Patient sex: M
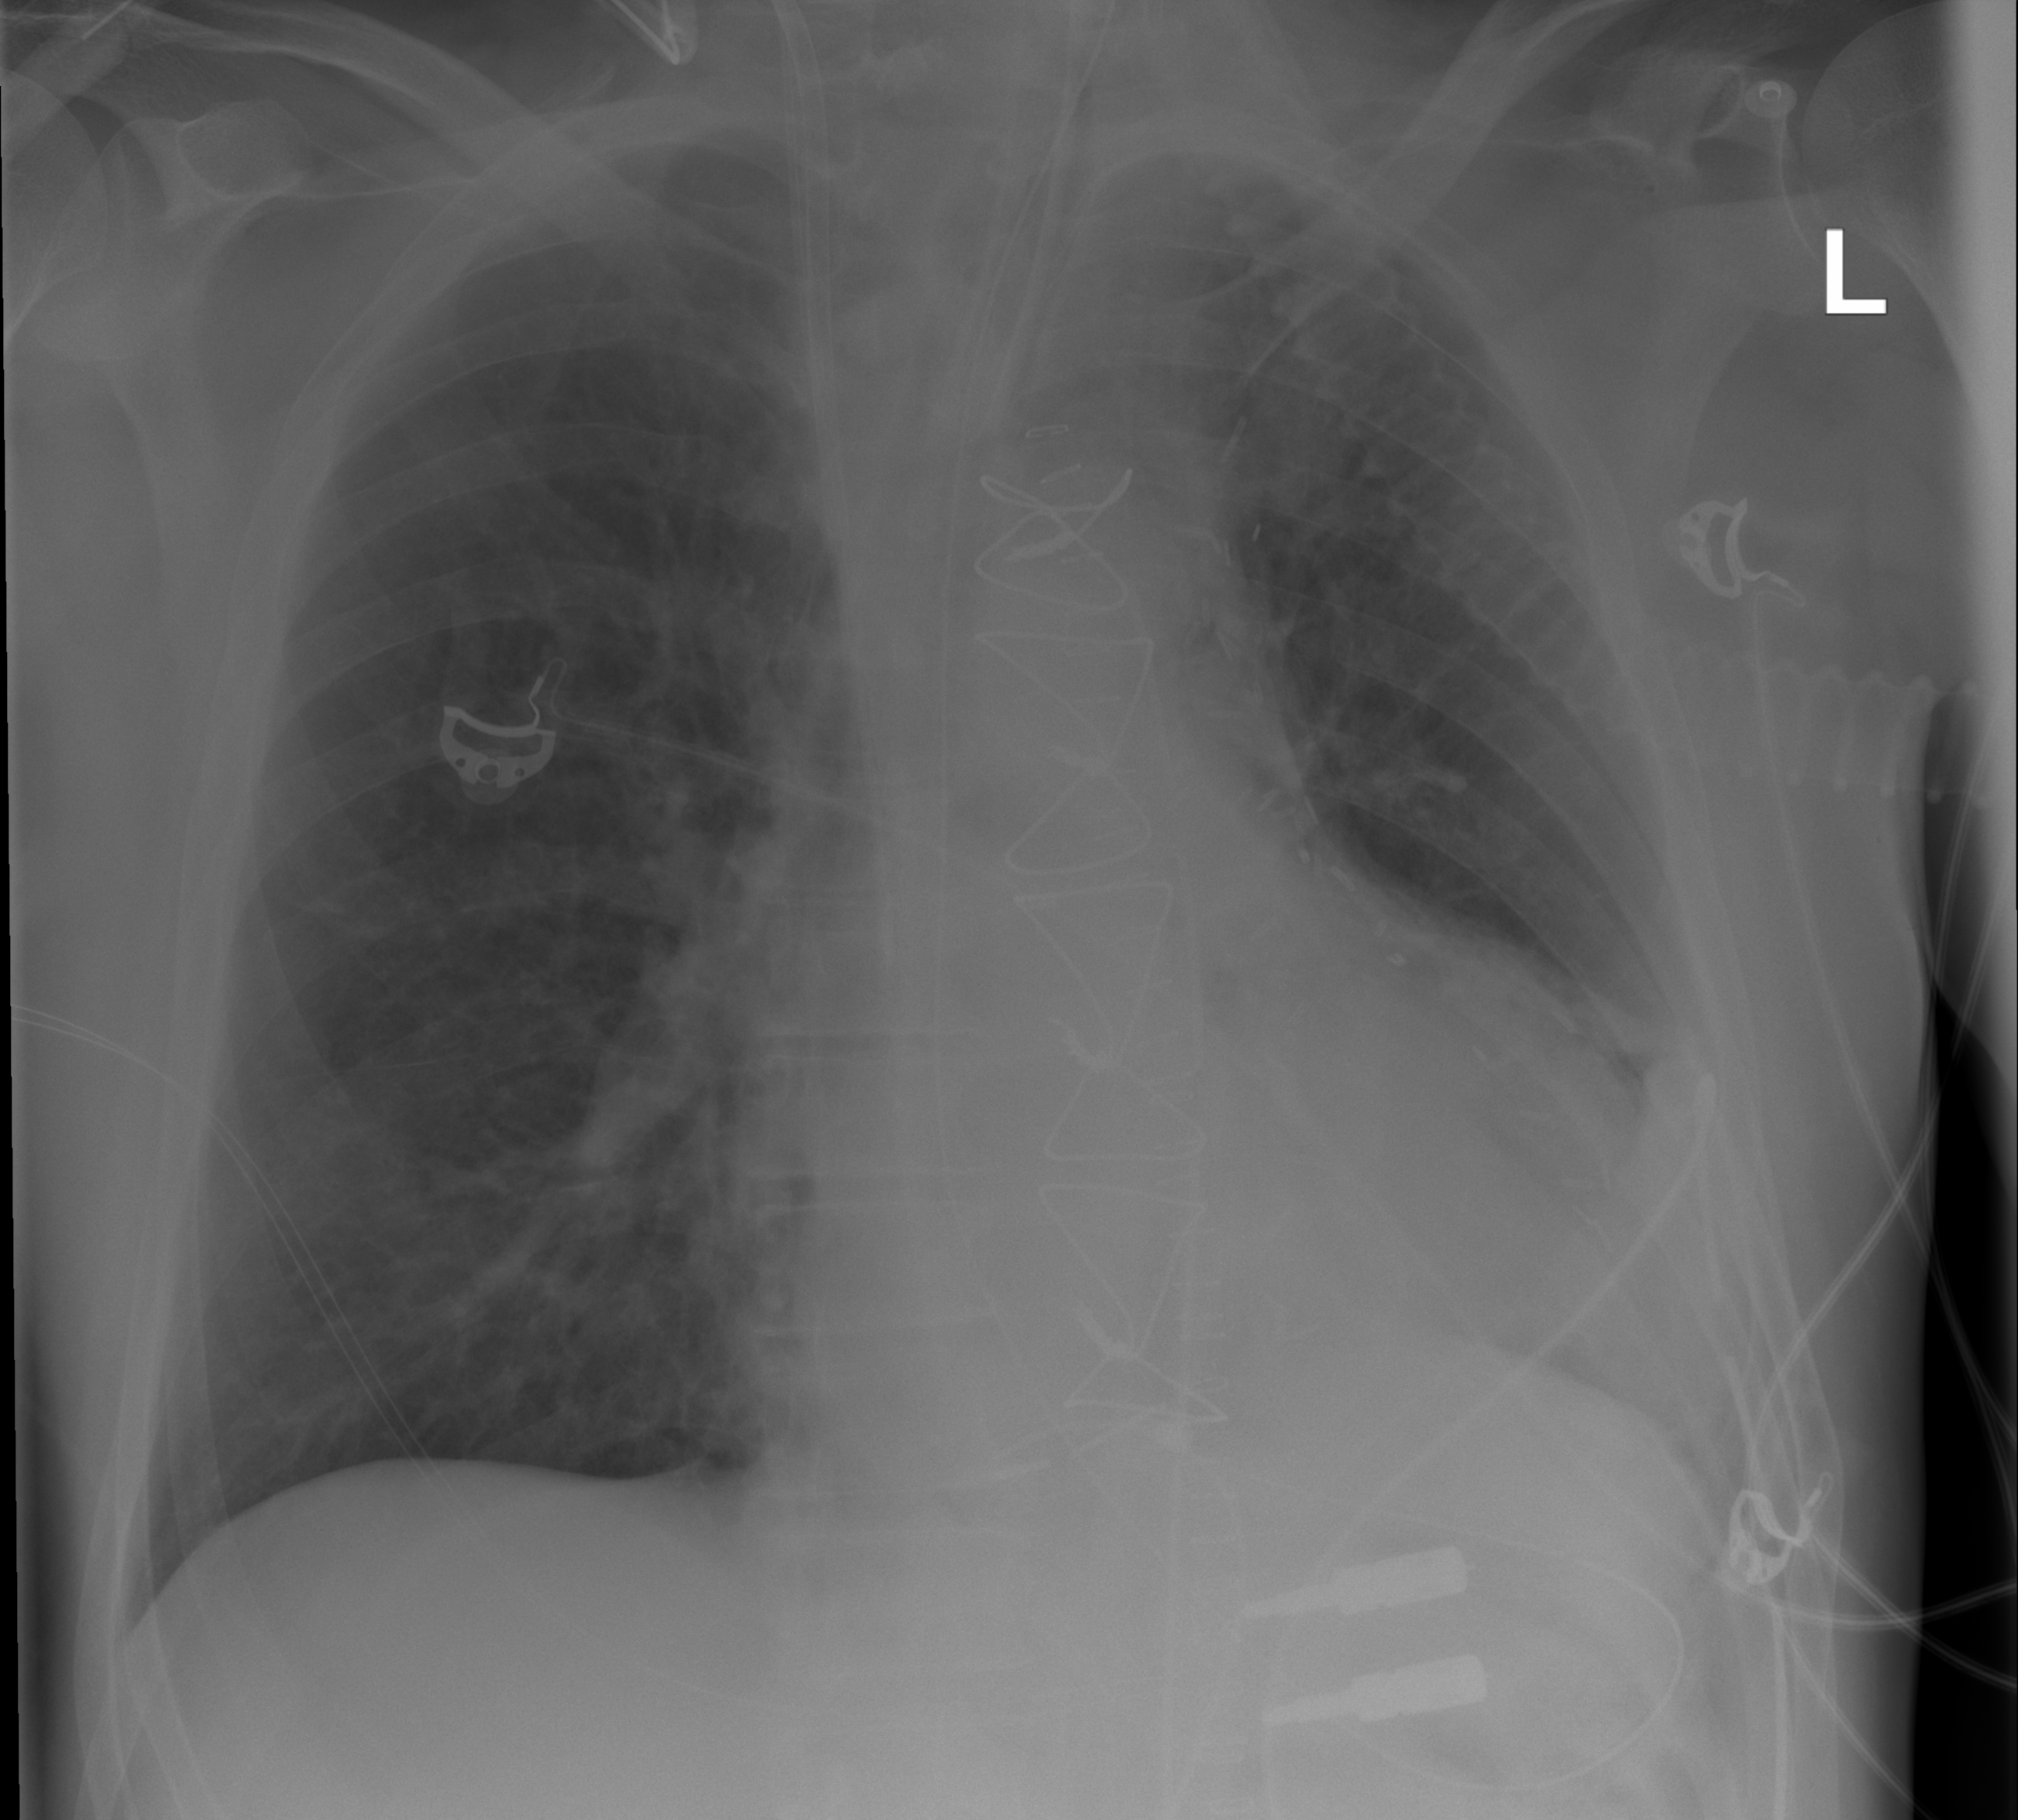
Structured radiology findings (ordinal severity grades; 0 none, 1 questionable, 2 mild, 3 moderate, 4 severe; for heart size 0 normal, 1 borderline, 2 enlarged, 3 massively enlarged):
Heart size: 2
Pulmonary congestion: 0
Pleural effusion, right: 0
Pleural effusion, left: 0
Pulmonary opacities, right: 0
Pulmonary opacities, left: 0
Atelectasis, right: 2
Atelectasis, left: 2